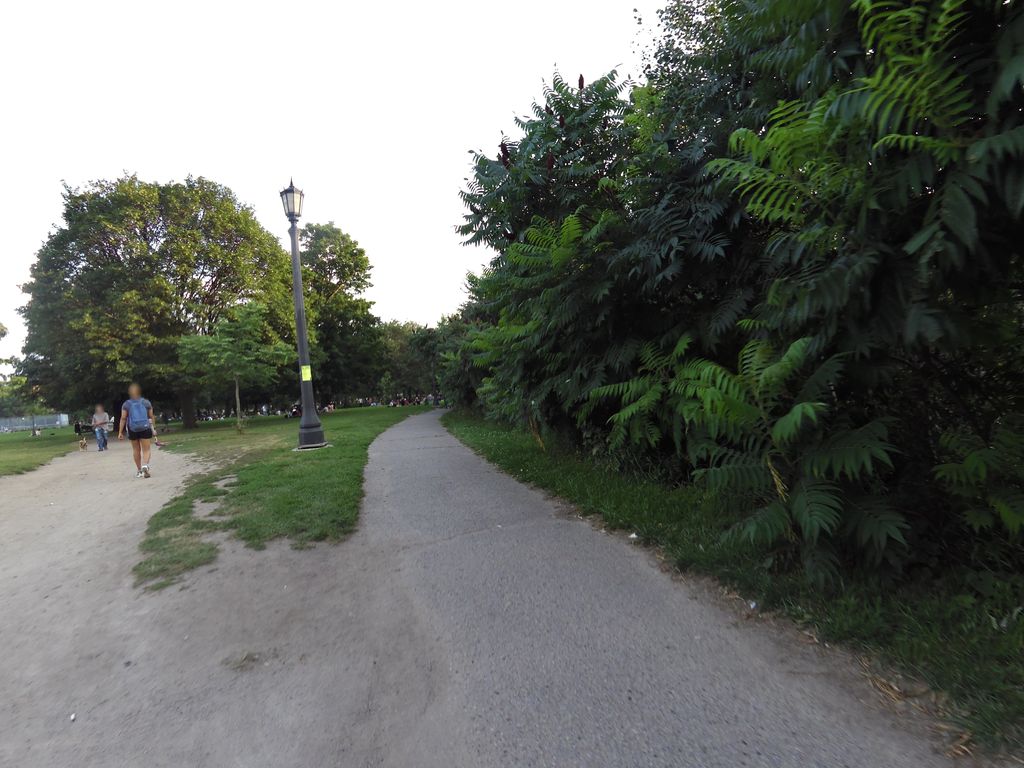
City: toronto